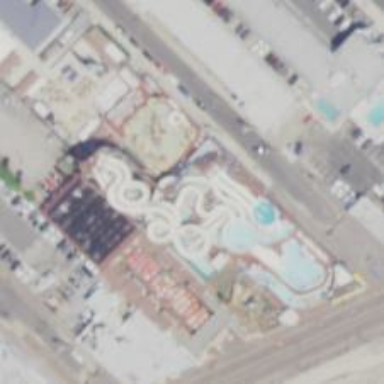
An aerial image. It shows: Water slide attraction.